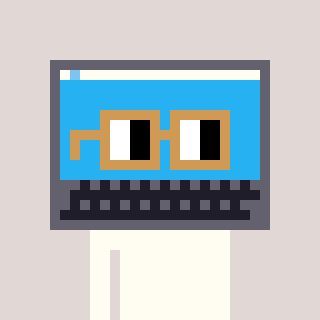
a pixel art character with square brown glasses, a laptop-shaped head and a magenta-colored body on a warm background